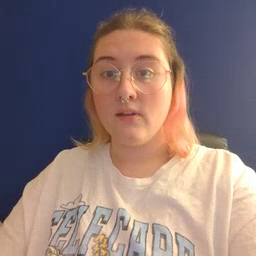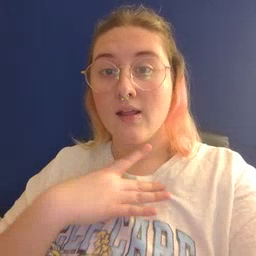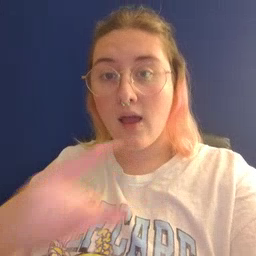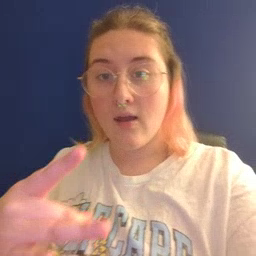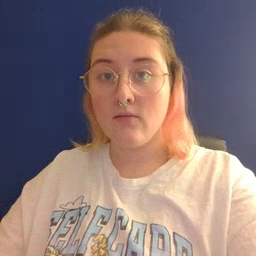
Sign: like